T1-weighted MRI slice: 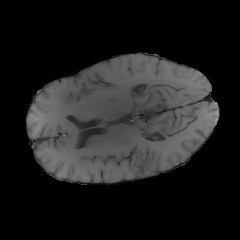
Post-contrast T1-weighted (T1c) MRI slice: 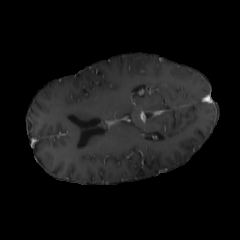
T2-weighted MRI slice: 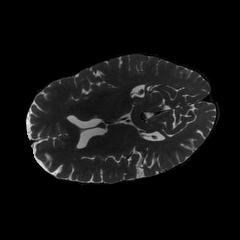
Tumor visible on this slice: no